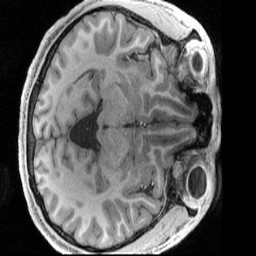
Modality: T1w
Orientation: axial
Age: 20
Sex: male
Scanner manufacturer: siemens
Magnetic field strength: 3 T
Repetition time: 2.4 s
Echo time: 0.00231 s